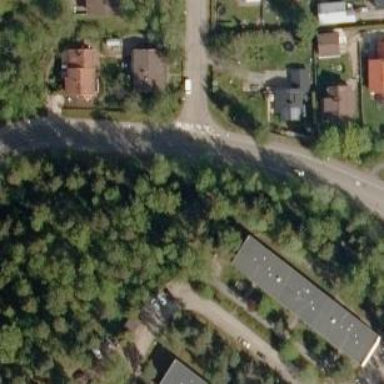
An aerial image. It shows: Marked crossing on the road.